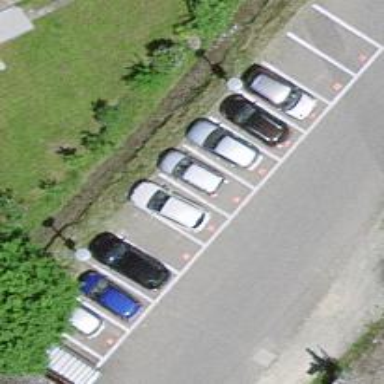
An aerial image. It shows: Street side parking area.